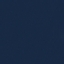
Label: SeaLake